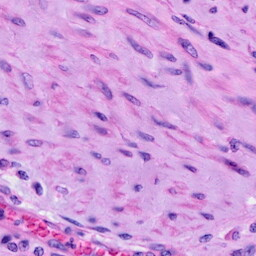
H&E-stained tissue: Cervix